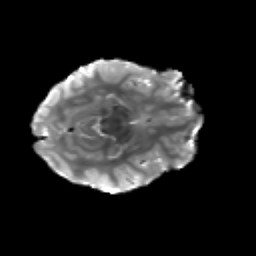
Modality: T2w
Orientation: axial
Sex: female
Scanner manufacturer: siemens
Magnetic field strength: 3 T
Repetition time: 5 s
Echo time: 0.071 s